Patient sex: M
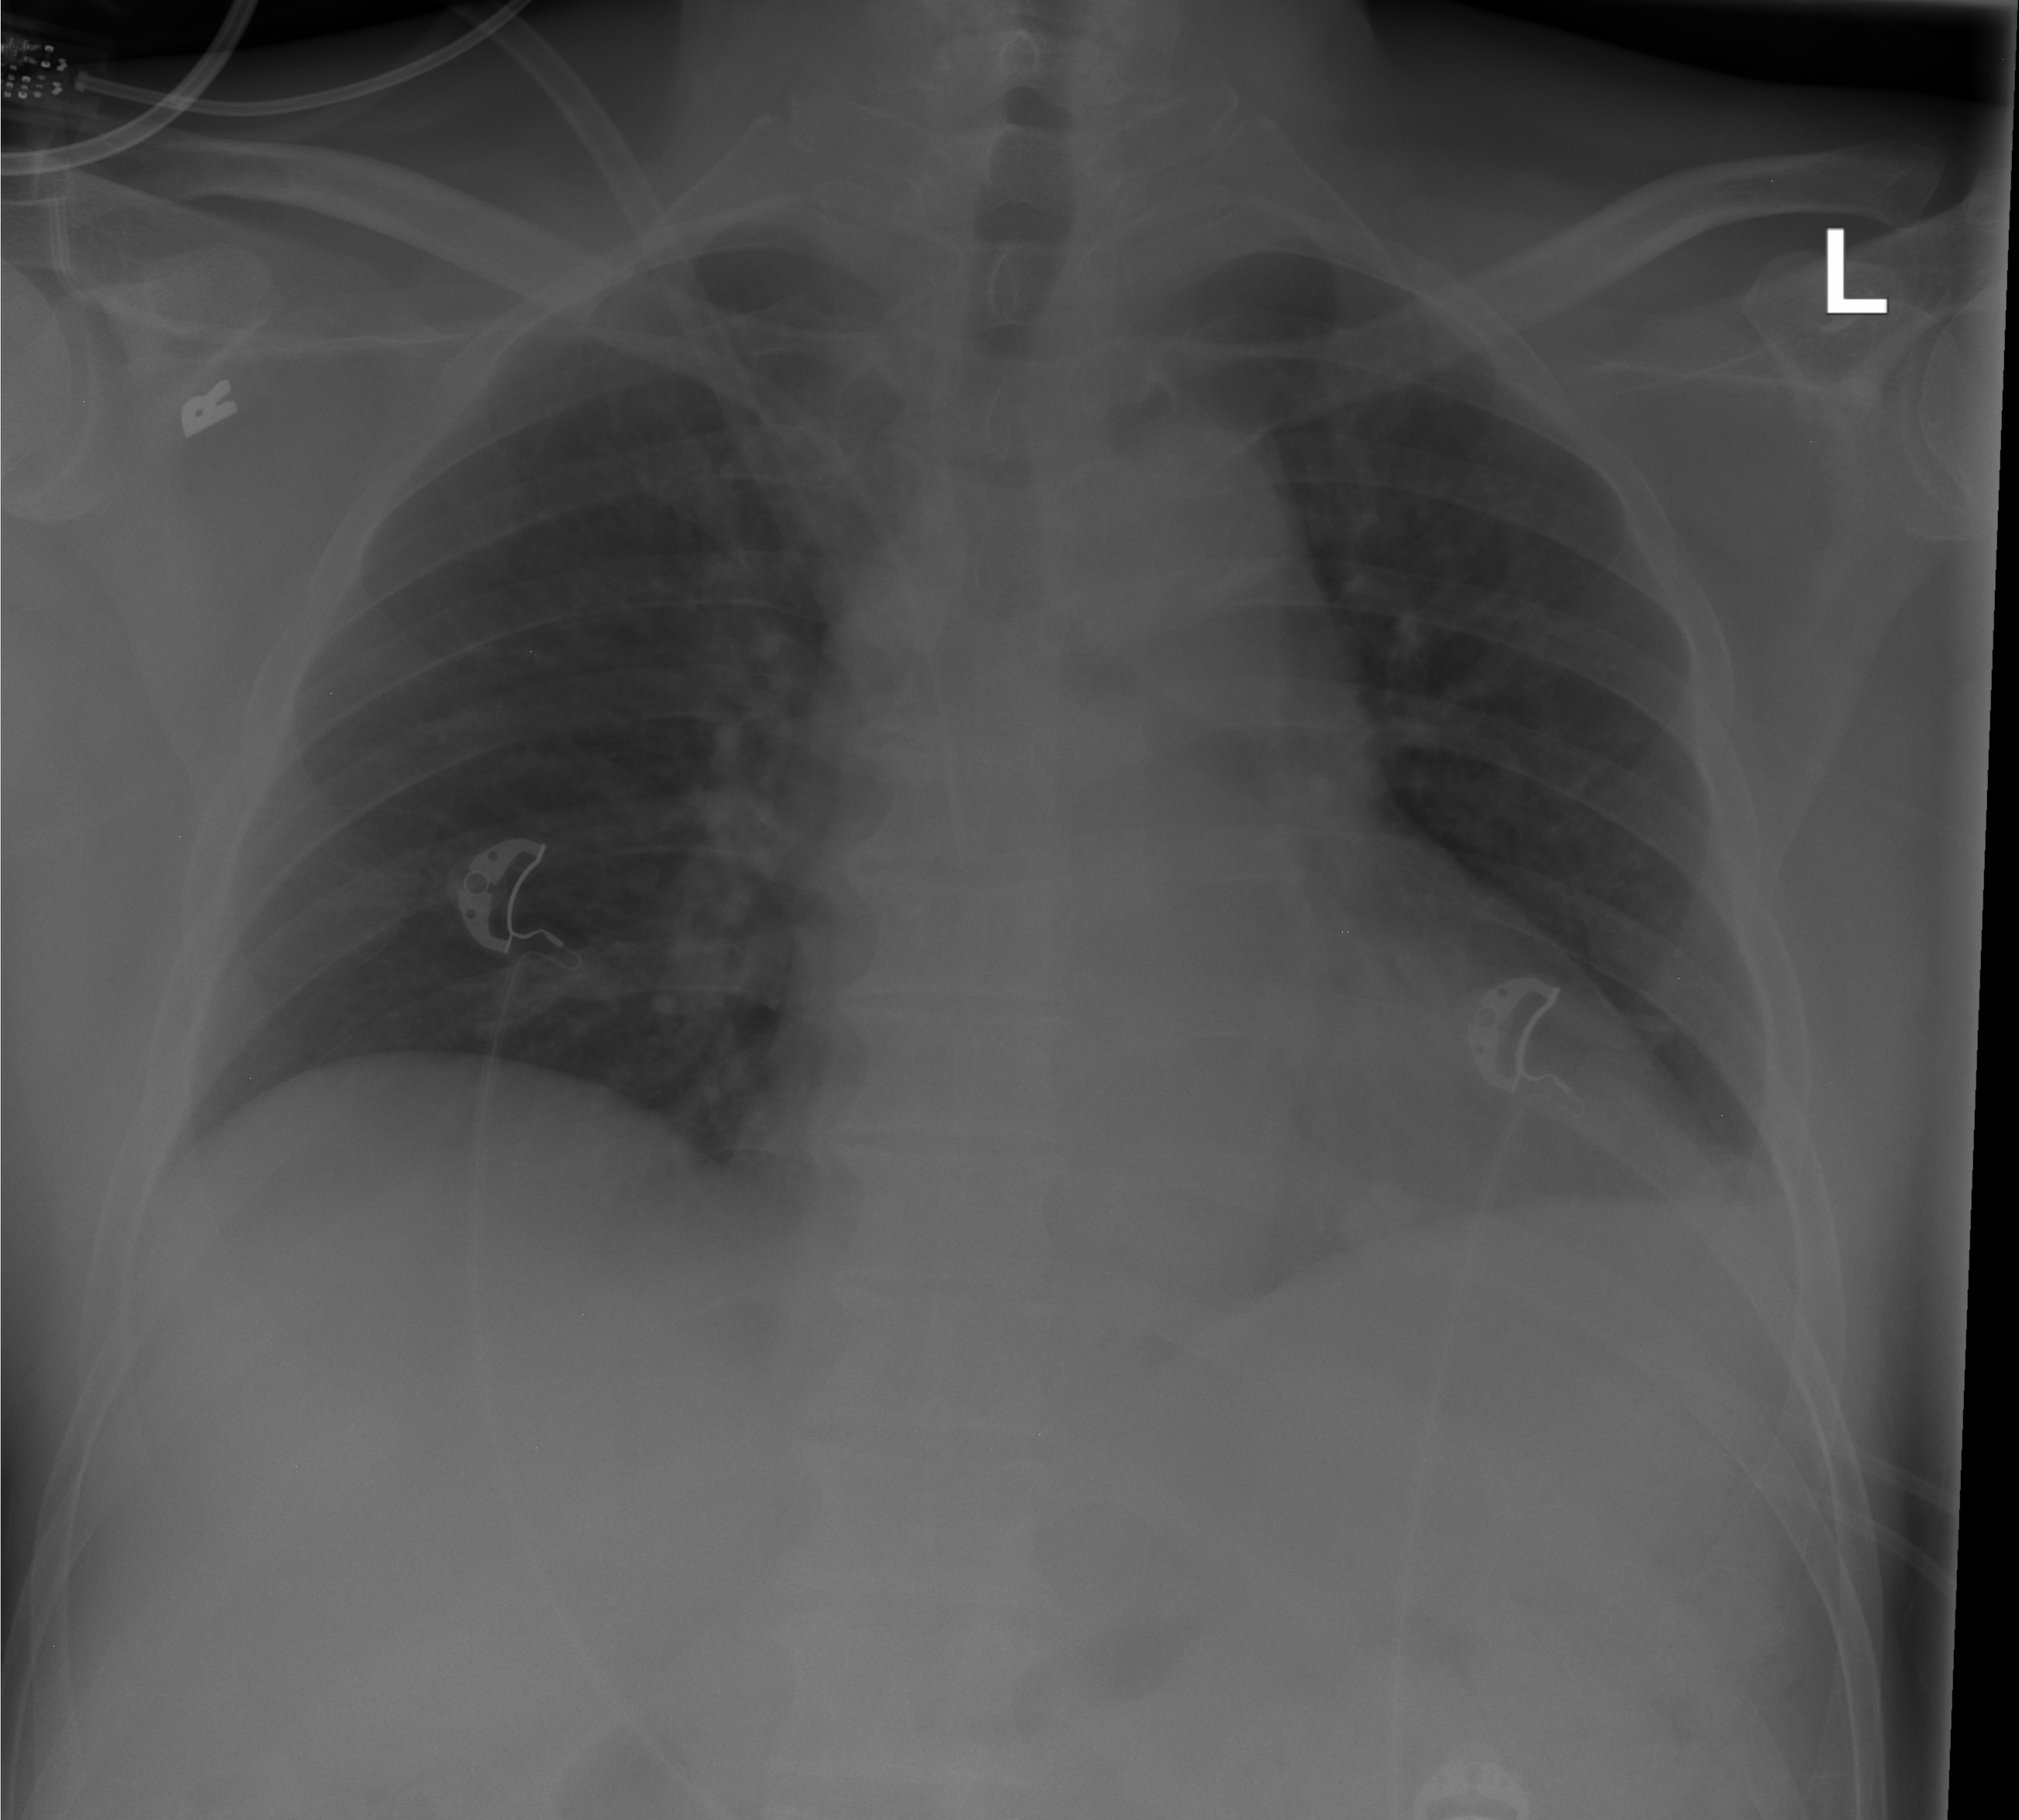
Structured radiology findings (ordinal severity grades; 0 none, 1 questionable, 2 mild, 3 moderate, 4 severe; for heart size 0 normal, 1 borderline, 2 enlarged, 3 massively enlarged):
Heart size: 2
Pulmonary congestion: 2
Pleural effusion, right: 0
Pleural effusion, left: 0
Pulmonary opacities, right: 0
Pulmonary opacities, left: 0
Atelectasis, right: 0
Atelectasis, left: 0